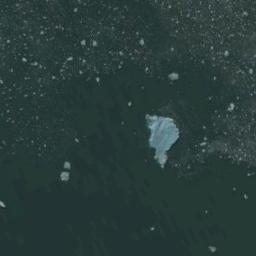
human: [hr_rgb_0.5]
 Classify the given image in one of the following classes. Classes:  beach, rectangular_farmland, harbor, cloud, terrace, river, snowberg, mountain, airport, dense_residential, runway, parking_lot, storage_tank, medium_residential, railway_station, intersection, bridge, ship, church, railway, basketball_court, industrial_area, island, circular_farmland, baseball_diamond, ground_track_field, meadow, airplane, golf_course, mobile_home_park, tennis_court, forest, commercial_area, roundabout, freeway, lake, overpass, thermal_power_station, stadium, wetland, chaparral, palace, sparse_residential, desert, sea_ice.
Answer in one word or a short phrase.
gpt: sea_ice